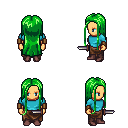
a pixel art fantasy rpg character, female body template, human, tanned skin, teal long-sleeve shirt, robe skirt, green extra-long hairstyle, leather bracers, maroon shoes, dagger, four views (front, back, left, right), 2x2 character sprite sheet, small pixel art, hard edges, no anti-aliasing